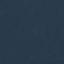
Label: SeaLake